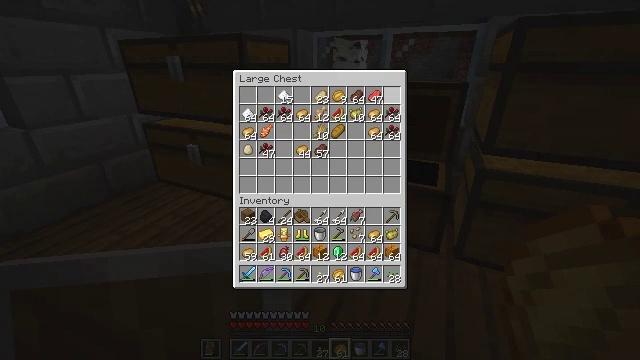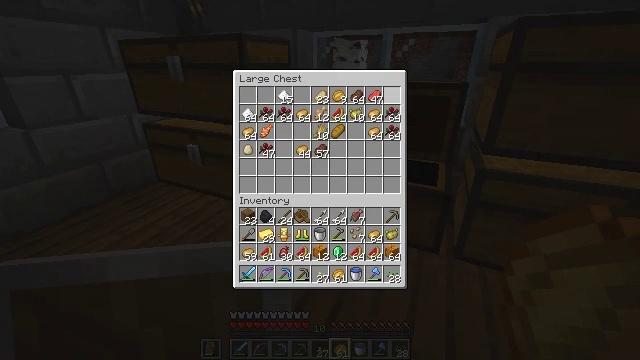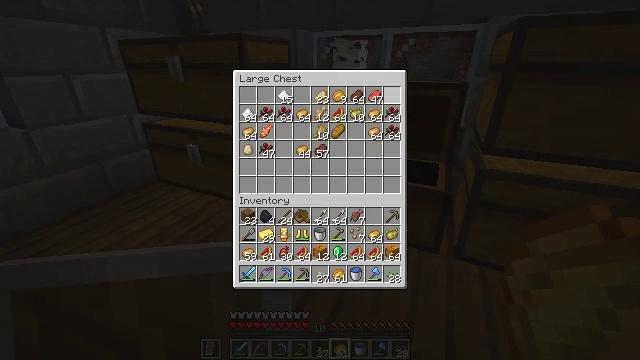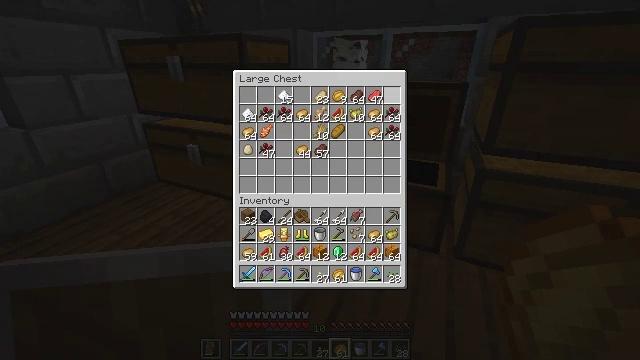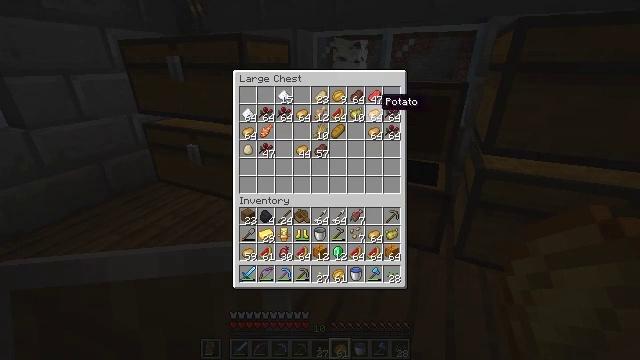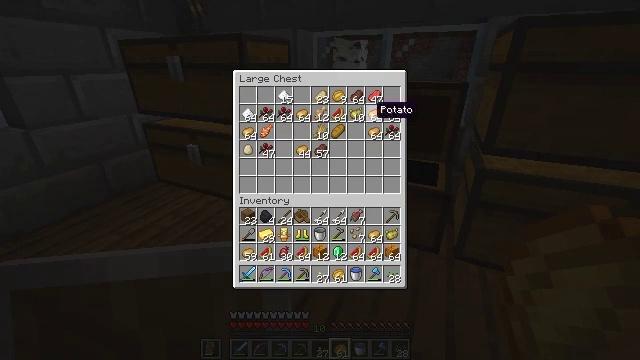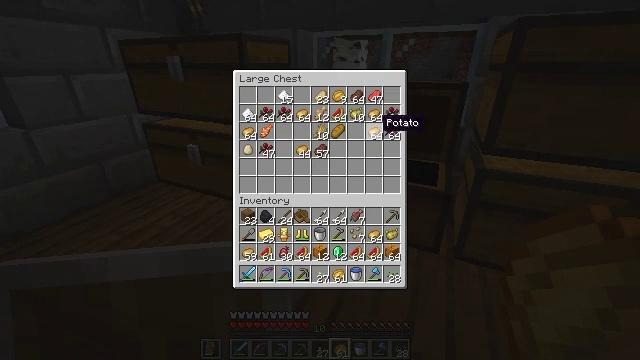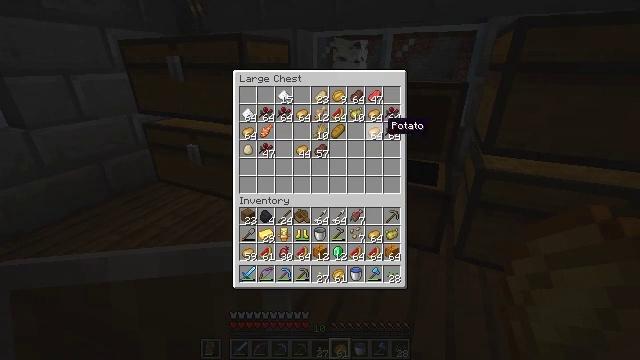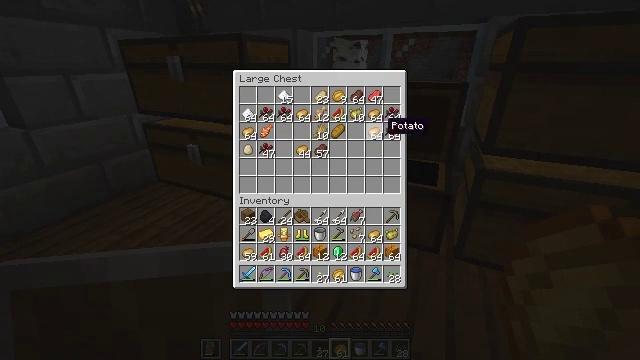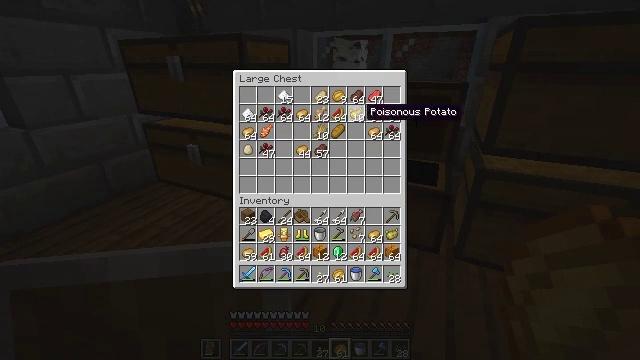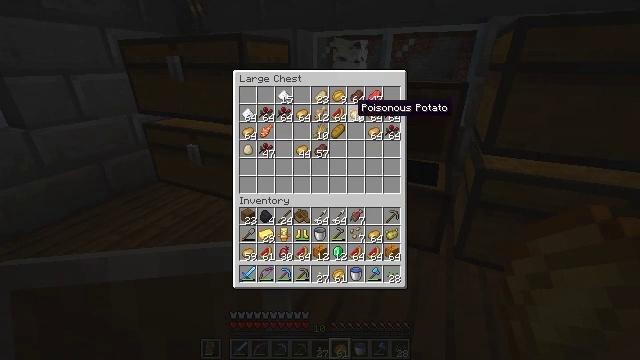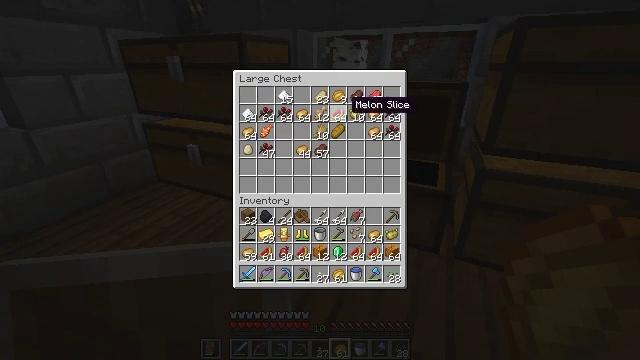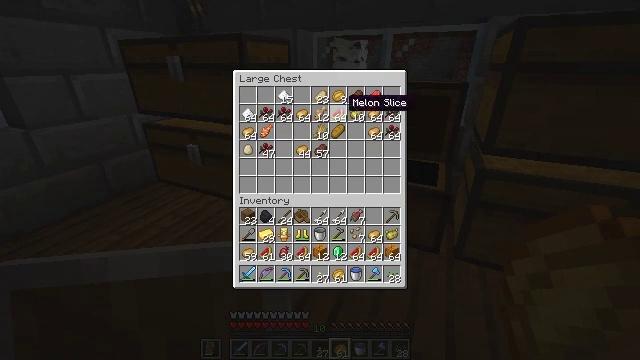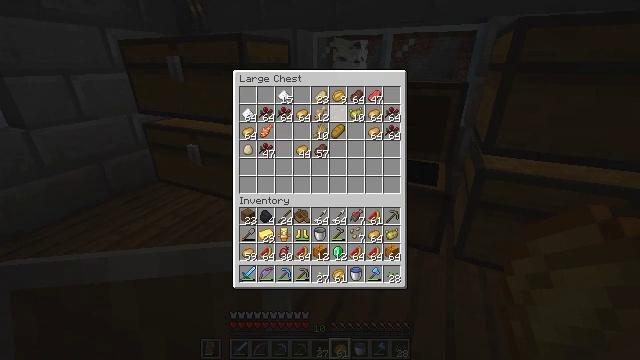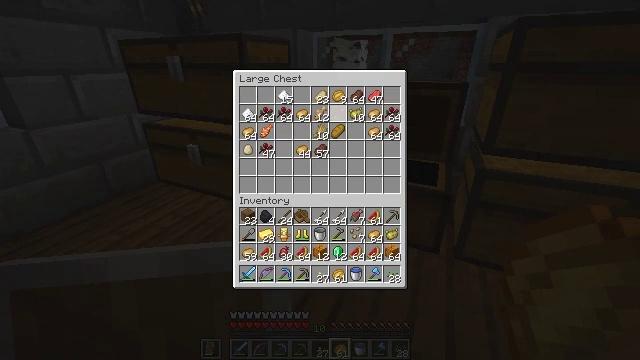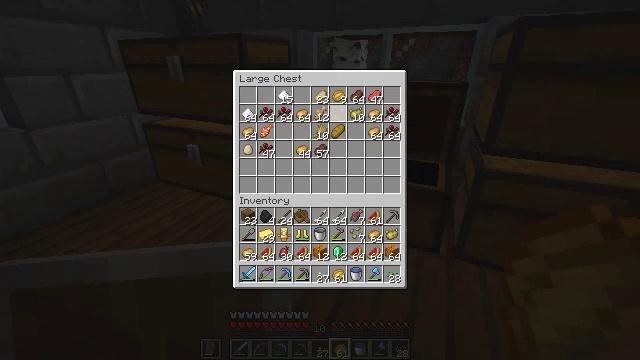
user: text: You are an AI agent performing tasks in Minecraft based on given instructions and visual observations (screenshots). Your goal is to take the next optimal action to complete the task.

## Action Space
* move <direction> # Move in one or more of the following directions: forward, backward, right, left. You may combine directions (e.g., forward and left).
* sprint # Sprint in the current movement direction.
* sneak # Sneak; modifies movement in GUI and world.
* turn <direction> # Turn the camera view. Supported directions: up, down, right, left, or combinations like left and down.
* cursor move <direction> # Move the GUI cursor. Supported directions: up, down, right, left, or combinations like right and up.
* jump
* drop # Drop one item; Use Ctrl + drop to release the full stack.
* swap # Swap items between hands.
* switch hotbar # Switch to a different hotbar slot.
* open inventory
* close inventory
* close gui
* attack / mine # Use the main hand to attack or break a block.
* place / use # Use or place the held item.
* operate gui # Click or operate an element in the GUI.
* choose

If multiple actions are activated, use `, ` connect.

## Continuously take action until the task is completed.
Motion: motion action
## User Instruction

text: Interact with the crafting table to obtain the melon.
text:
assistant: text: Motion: sneak
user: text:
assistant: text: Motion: sneak
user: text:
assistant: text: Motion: sneak, cursor move left and down
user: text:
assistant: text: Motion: cursor move left and down
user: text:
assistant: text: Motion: cursor move down
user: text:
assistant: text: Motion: cursor move down
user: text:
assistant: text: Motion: no_op
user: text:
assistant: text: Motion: no_op
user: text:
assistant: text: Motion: cursor move left and up
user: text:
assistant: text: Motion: sneak, cursor move left
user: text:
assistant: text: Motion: sneak
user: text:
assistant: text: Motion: sneak
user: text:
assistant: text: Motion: sneak, operate gui
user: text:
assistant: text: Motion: sneak
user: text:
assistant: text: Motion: sneak
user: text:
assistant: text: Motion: cursor move right
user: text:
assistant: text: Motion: no_op
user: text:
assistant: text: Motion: no_op
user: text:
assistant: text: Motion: cursor move right
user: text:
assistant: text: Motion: cursor move down
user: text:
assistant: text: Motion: no_op
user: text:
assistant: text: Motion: no_op
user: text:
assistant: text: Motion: turn left and down, close gui
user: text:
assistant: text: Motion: turn left and down
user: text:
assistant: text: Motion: turn left and down
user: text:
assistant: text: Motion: turn left and up
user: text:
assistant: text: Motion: turn left and up
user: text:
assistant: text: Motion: move forward
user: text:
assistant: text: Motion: move forward, turn up
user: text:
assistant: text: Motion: move forward, turn right and up